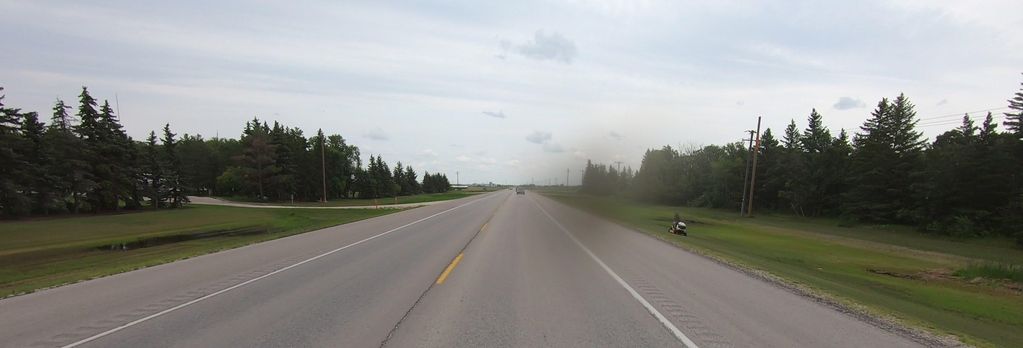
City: winnipeg